Question: Using the following code:
'''
public class CustomView extends RelativeLayout {
public CustomView(Context context) {
this(context, null, 0);
}
public CustomView(Context context, AttributeSet attrs) {
this(context, attrs, 0);
}
public CustomView(Context context, AttributeSet attrs, int defStyle) {
super(context, attrs, defStyle);
initView();
}
private void initView() {
inflate(getContext(), R.layout.custom_view, this);
}
}
'''
The layout is simple:
'''
<RelativeLayout xmlns:android="http://schemas.android.com/apk/res/android"
android:id="@+id/custom_view_id"
android:layout_width="match_parent"
android:layout_height="match_parent"
android:background="#f00"/>
'''
The 'hierarchyviewer' shows the following:

The 'CustomView' hierarchy is useless and I would like to remove it.
Is there a way to create a custom view extending a 'ViewGroup' without adding that additional 'View'?
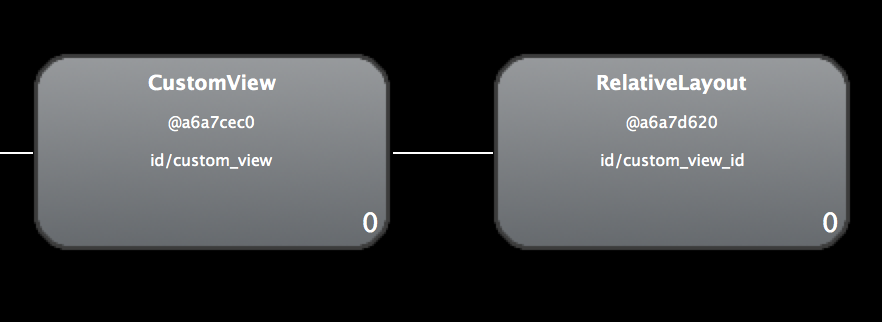
Answer: If your CustomView is already a RelativeLayout in you XML layout you can just delete the RelativeLayout with "@+id/custom_view_id" and use as father the tag
That will merge the children with the CustomView without using an extra RelativeLayout.
The CustomView will setBackgroundColor
'''
public class CustomView extends RelativeLayout {
public CustomView(Context context) {
this(context, null, 0);
}
public CustomView(Context context, AttributeSet attrs) {
this(context, attrs, 0);
}
public CustomView(Context context, AttributeSet attrs, int defStyle) {
super(context, attrs, defStyle);
initView();
}
private void initView() {
setBackgroundColor(Color.parseColor("#f00"));
inflate(getContext(), R.layout.custom_view, this);
}}
'''
and the layout xml file will be:
'''
<merge xmlns:android="http://schemas.android.com/apk/res/android">
<!-- children here -->
</merge>
'''